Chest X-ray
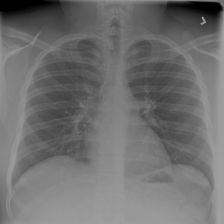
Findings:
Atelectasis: negative
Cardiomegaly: negative
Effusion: negative
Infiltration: positive
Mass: negative
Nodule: negative
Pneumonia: negative
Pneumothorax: negative
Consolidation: negative
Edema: negative
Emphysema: negative
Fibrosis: negative
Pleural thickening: negative
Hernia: negative